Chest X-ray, PA view. Patient: 55 years old, sex M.
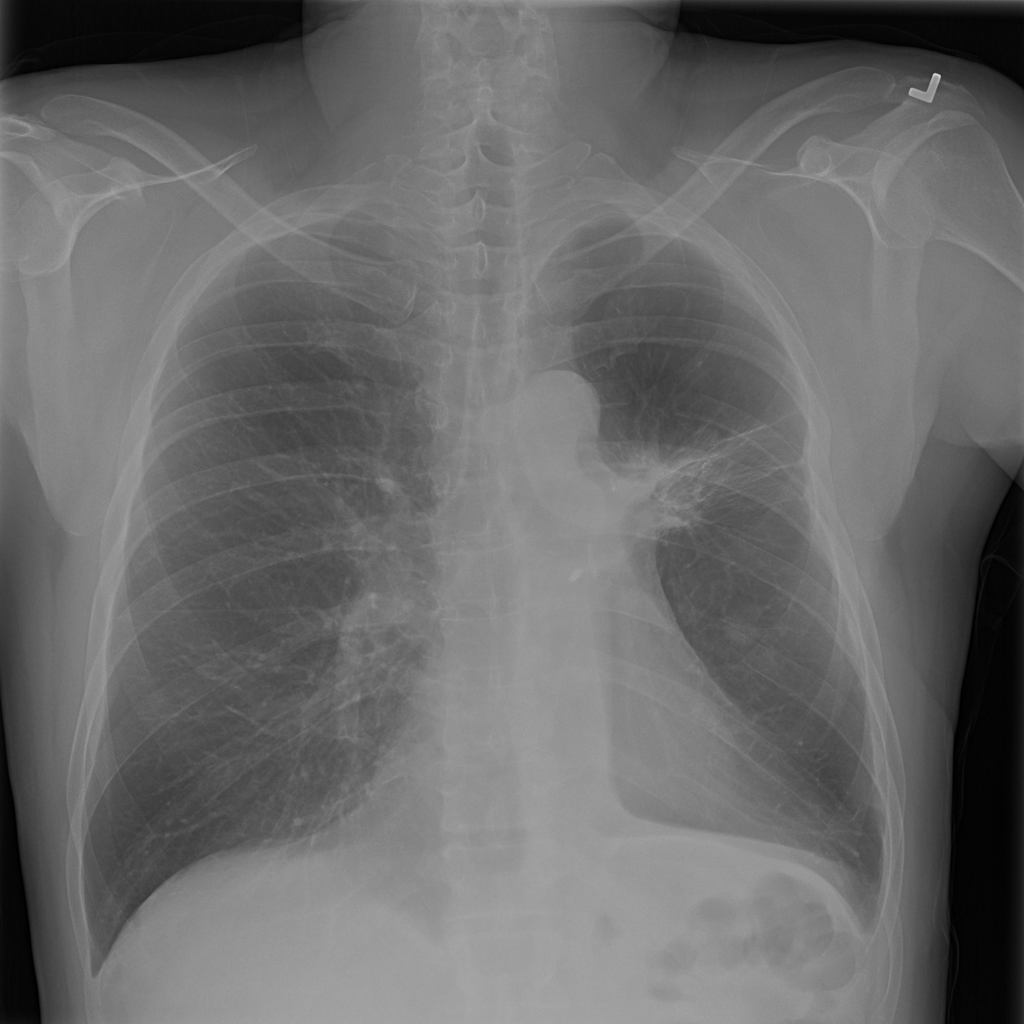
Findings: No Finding